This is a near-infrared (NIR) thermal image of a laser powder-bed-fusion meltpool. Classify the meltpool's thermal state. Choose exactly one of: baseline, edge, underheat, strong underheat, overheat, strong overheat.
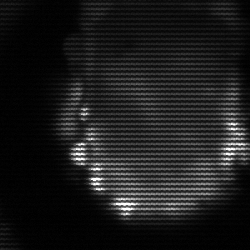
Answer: baseline